Interaction volume radius: 5 \u00c5
Interaction volume height: 30 \u00c5
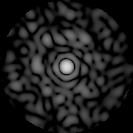
Disorder parameter: 0.8544